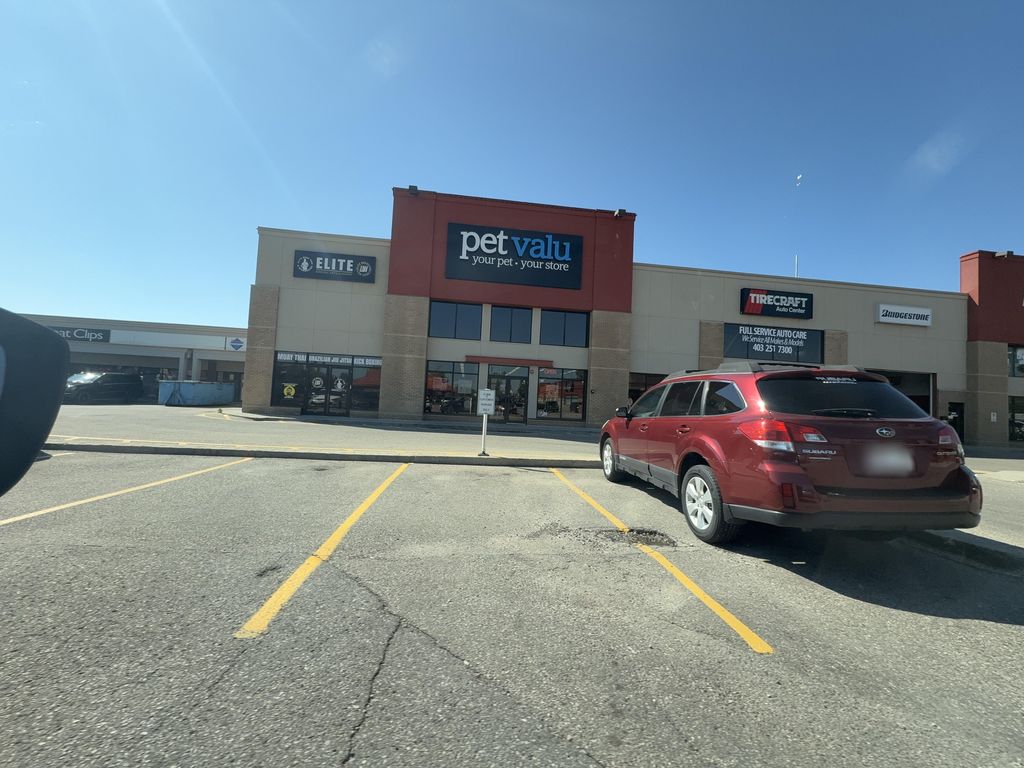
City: calgary